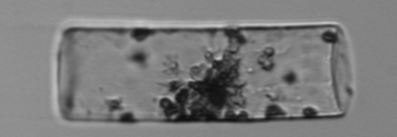
Label: Guinardia_flaccida